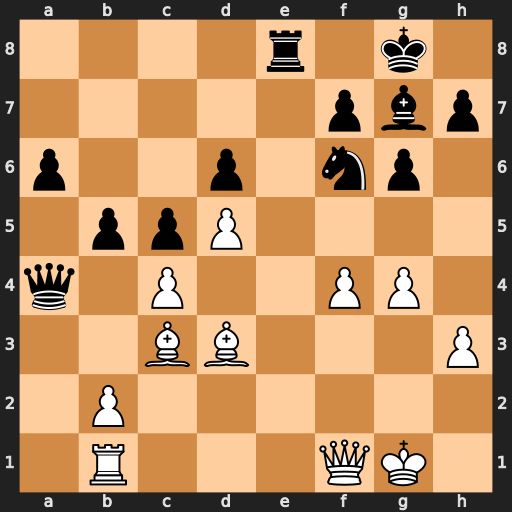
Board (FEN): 4r1k1/5pbp/p2p1np1/1ppP4/q1P2PP1/2BB3P/1P6/1R3QK1
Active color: w
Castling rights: -
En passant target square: -
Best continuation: Ra1 Qb3 Ra3 bxc4 Rxb3